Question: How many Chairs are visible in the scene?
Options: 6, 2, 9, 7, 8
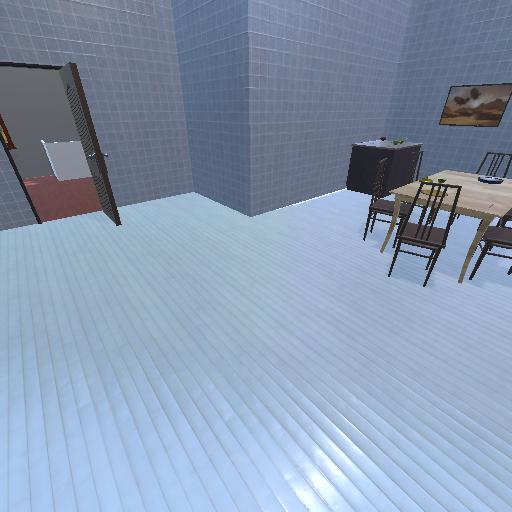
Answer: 6